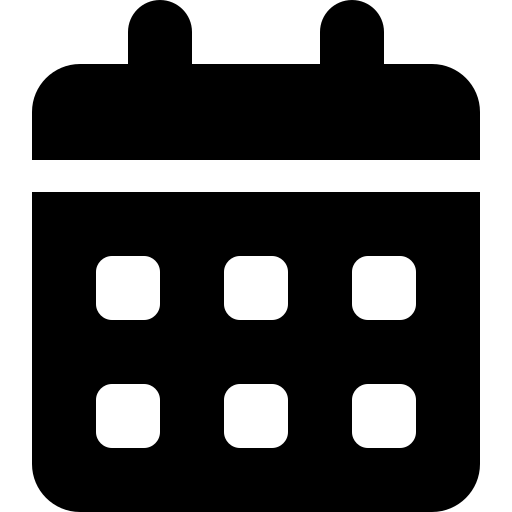
Tags: icon, FontAwesome, fa-icon, solid, calendar, days